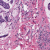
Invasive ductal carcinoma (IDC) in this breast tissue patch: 1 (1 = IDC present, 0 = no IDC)